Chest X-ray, PA view. Patient: 36 years old, sex M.
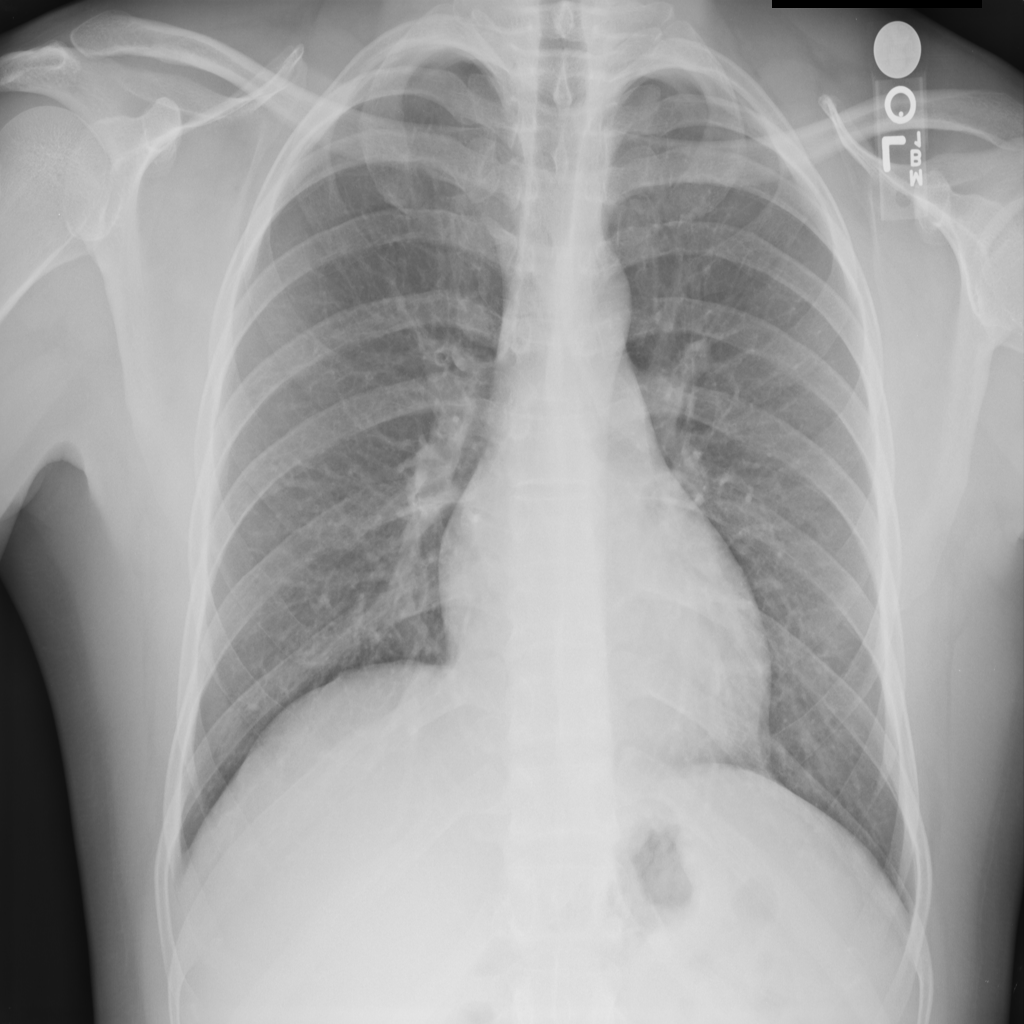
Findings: No Finding